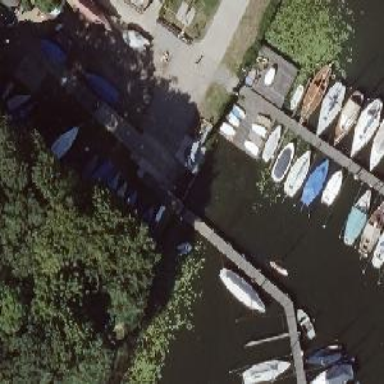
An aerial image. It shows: Slipway on leisure land.